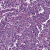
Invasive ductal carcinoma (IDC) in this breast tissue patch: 1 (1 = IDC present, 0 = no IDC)